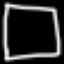
Label: square